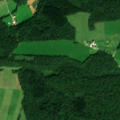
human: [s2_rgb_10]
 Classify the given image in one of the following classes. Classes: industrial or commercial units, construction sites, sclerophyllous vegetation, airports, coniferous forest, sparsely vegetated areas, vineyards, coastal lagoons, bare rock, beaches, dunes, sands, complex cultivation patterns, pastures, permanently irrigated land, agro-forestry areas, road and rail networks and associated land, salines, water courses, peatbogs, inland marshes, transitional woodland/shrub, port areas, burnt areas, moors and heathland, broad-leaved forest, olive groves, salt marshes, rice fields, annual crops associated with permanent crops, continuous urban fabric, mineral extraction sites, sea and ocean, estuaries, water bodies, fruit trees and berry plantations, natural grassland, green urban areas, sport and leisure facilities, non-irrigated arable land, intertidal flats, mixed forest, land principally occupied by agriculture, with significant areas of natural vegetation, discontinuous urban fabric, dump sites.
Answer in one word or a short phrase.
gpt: pastures, complex cultivation patterns, broad-leaved forest, mixed forest